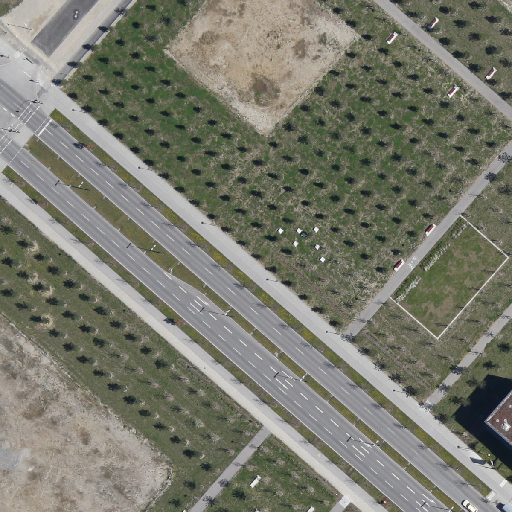
Referring expression: paved road